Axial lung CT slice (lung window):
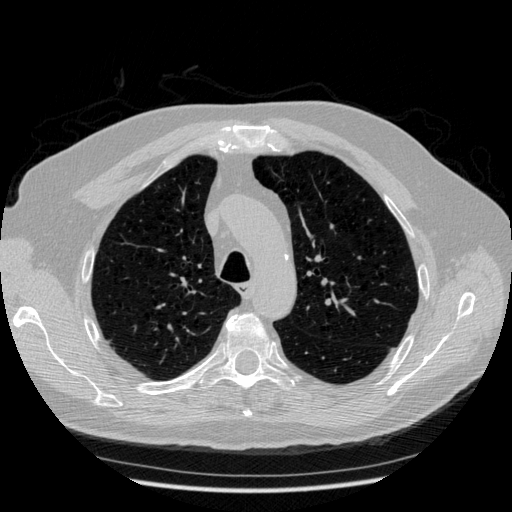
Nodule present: no